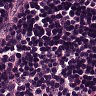
Metastatic tissue present: no